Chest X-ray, AP view. Patient: 55 years old, sex M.
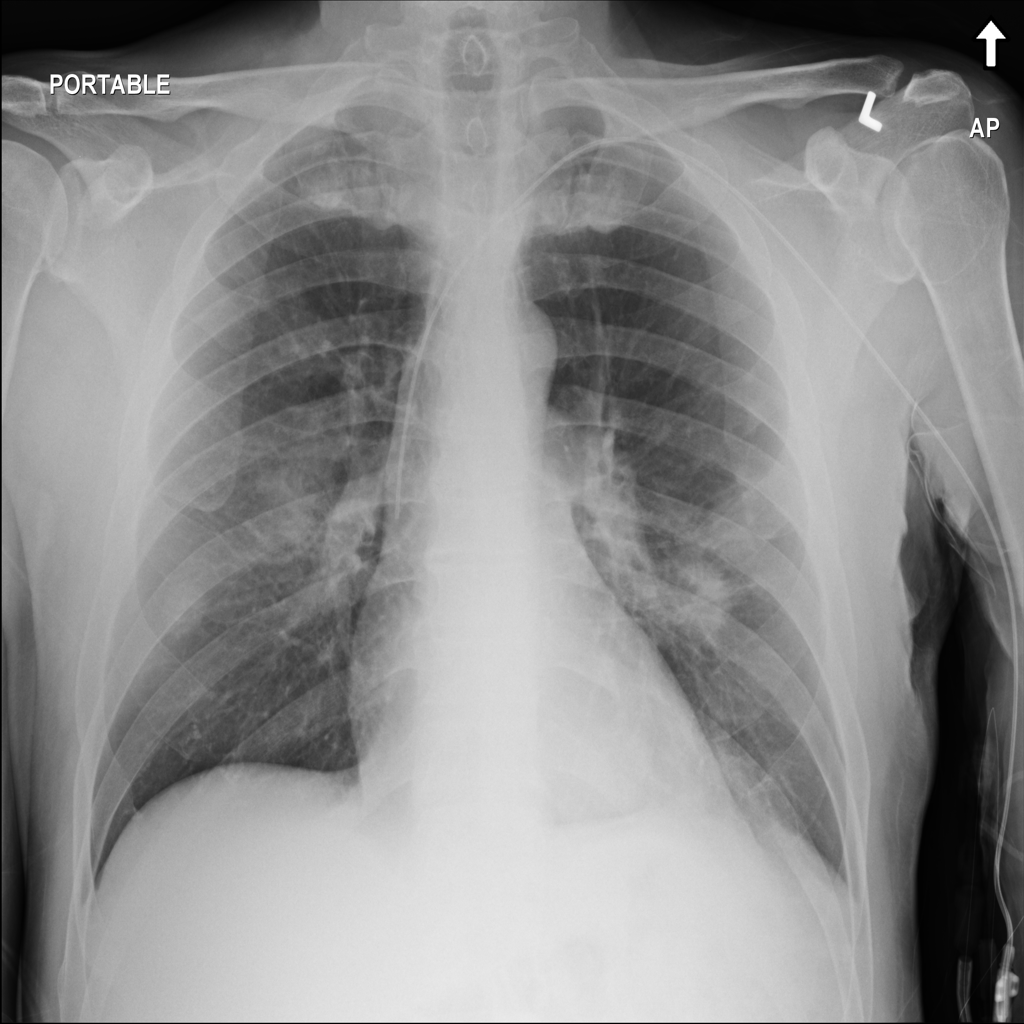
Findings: Mass